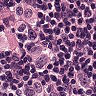
Metastatic tissue present: yes